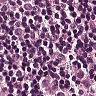
Metastatic tissue present: yes